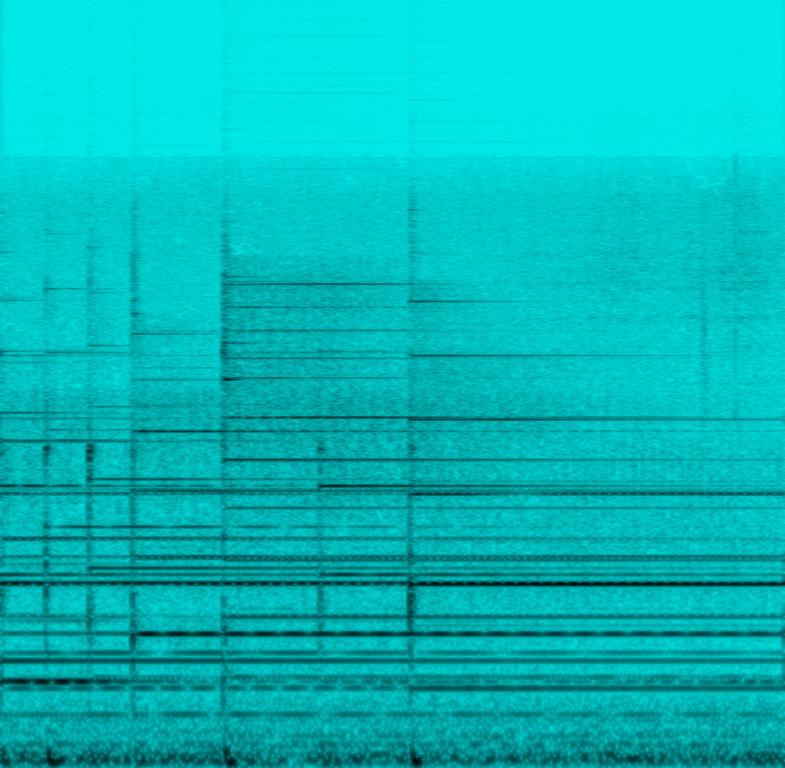
This is an instrumental meditation music piece. The only instrument being played is a set of Tibetan singing bowls. The bowls are rung at different frequencies, giving resonant sounds. The atmosphere of the recording is calming and relaxing. This piece is the perfect background track for a meditation video or a meditation session at a wellness center. It could also be playing in the background at a spa.